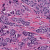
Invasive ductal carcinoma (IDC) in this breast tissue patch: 1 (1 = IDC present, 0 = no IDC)